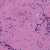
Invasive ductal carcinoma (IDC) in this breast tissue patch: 0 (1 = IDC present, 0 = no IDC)